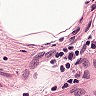
Metastatic tissue present: no